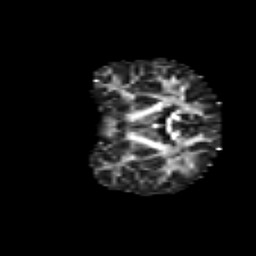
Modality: FA
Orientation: coronal
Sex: male
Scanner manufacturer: siemens
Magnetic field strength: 3 T
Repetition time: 5 s
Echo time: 0.071 s